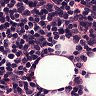
Metastatic tissue present: no